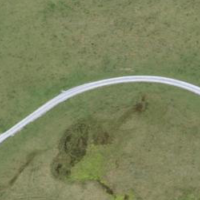
EUNIS habitat code: 23
Species observed at this site:
Pseudochorthippus parallelus